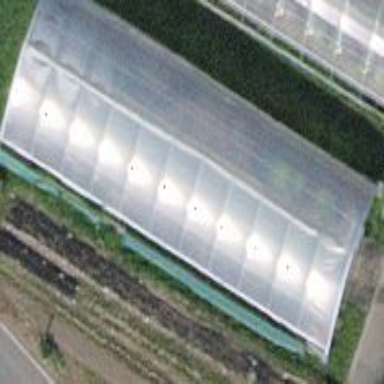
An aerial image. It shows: Greenhouse.